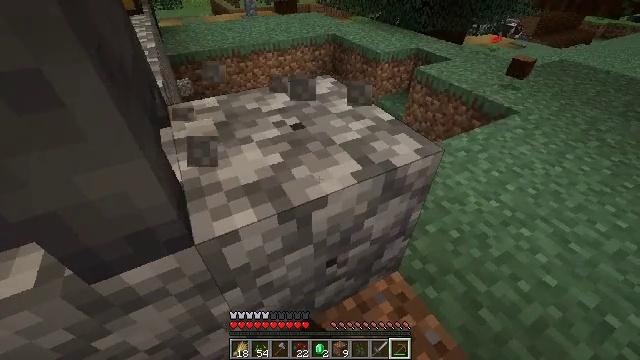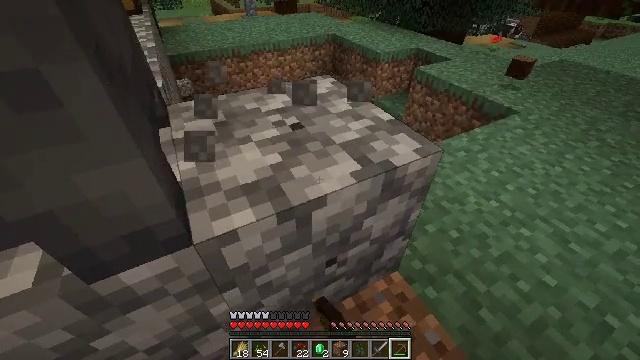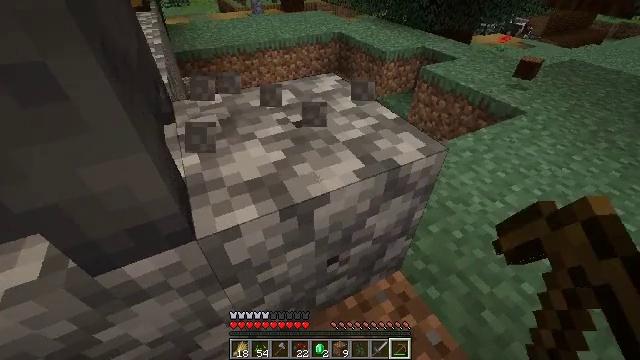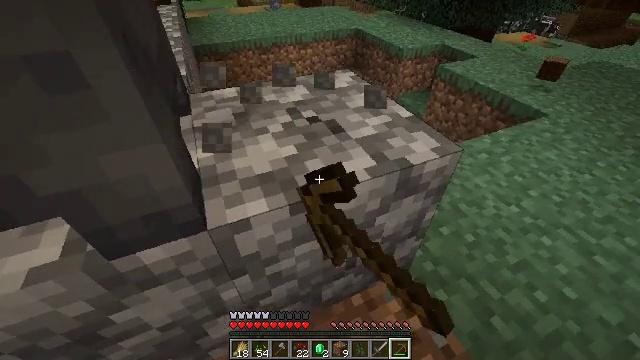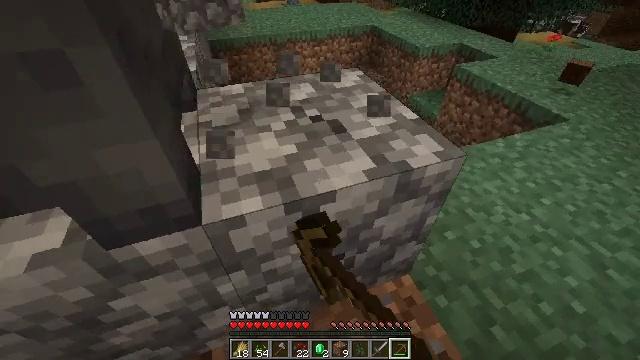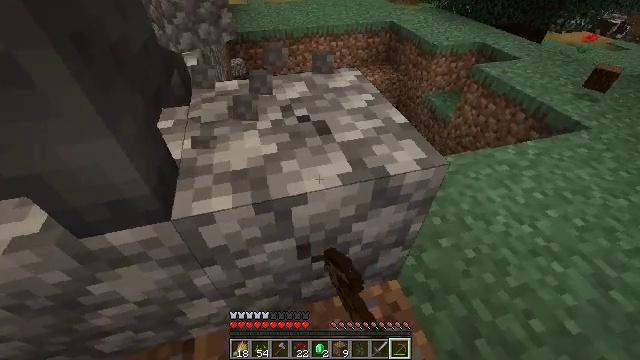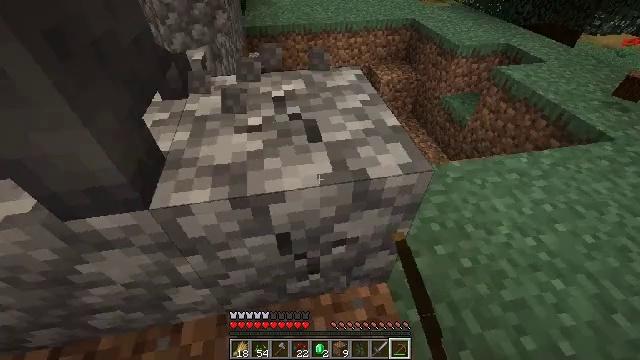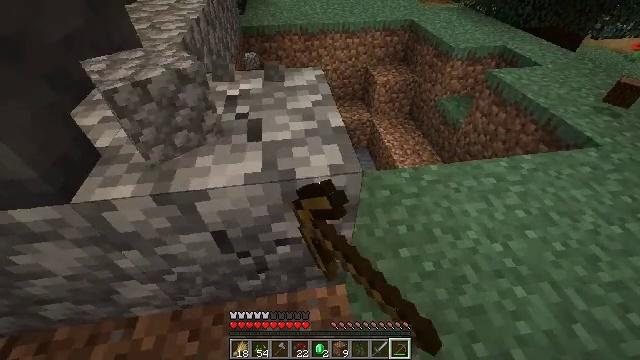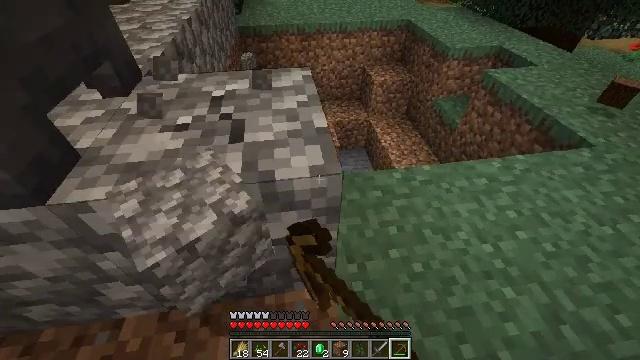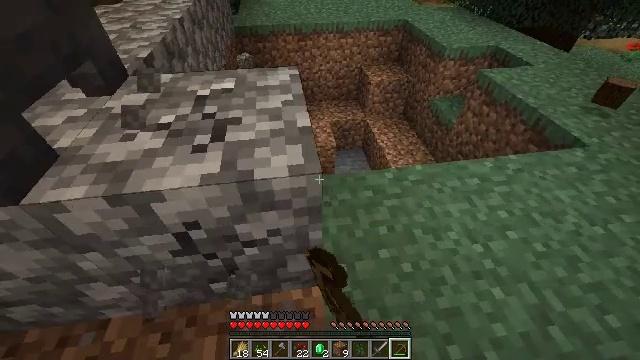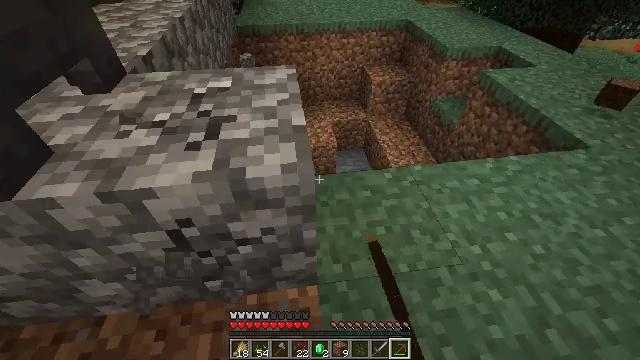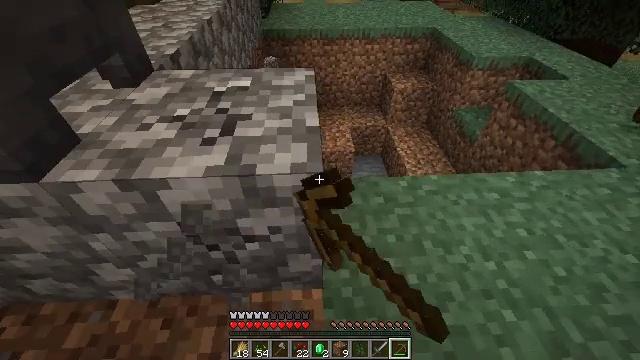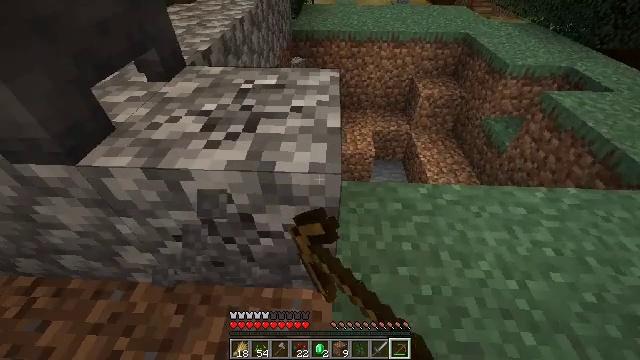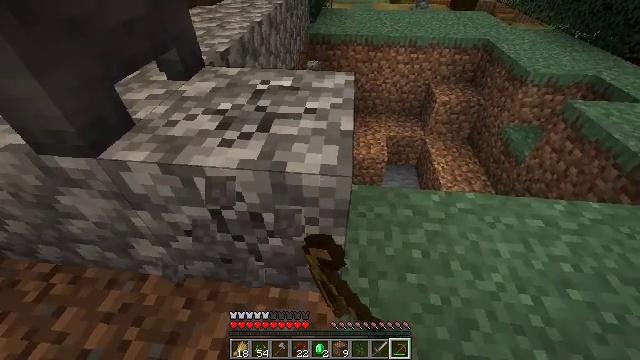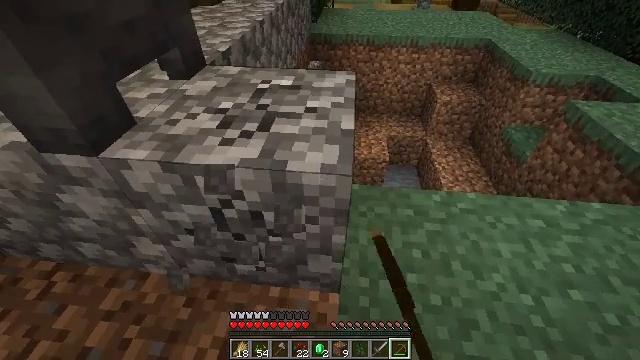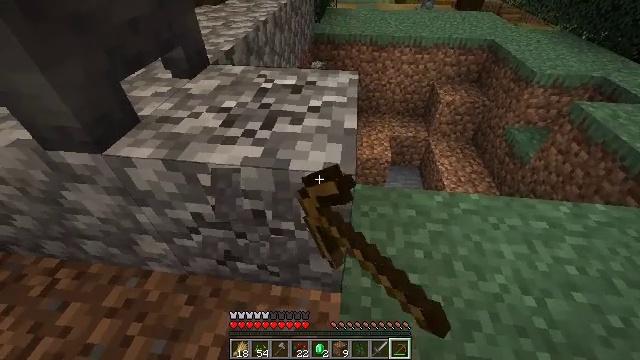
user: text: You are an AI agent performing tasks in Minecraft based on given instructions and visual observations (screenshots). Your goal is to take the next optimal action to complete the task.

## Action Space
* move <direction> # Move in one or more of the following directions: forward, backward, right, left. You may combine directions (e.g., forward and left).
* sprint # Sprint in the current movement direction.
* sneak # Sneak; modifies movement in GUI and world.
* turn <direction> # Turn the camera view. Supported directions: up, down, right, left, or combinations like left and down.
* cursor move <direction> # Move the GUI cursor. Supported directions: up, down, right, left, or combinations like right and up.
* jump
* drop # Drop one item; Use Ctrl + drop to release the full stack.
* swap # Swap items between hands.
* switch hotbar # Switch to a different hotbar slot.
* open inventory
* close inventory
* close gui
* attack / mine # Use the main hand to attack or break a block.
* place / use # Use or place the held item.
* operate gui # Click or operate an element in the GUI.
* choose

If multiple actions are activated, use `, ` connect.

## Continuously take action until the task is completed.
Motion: motion action
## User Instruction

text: Digging the cobblestone underground.
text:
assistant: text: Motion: attack / mine
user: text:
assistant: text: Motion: turn left, attack / mine
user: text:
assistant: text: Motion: turn left, attack / mine
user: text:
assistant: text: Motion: move right, turn left, attack / mine
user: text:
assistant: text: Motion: move right, turn left, attack / mine
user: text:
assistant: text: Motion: move right, turn left, attack / mine
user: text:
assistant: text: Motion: move right, turn left, attack / mine
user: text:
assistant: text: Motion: attack / mine
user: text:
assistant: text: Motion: attack / mine
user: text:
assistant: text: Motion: attack / mine
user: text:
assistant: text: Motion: turn left, attack / mine
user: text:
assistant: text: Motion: turn left, attack / mine
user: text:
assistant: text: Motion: turn left, attack / mine
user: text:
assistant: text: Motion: attack / mine
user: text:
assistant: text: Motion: attack / mine
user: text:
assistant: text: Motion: turn left, attack / mine
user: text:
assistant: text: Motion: move forward and move right, turn left and down, attack / mine
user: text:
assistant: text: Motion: move forward and move right, turn left and down, attack / mine
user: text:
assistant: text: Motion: move forward and move right, turn left and down, attack / mine
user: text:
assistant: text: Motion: move forward and move right, turn left, attack / mine
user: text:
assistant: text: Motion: turn left, attack / mine
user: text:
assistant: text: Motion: turn left, attack / mine
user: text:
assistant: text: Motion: turn left, attack / mine
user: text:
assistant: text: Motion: turn left, attack / mine
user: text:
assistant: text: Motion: turn left, attack / mine
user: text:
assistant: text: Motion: turn left, attack / mine
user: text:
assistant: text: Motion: attack / mine
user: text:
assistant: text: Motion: attack / mine
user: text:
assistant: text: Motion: move forward, attack / mine
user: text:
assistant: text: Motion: move forward, attack / mine